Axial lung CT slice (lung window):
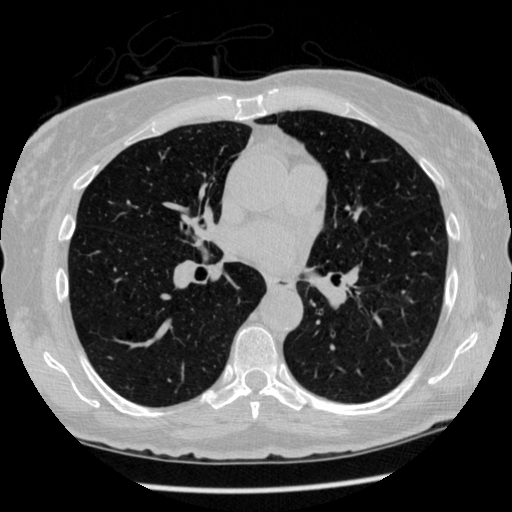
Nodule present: no